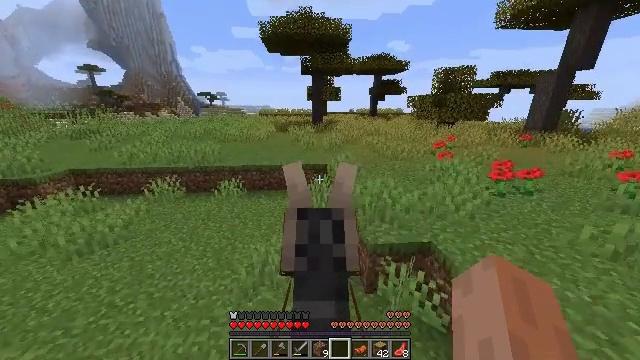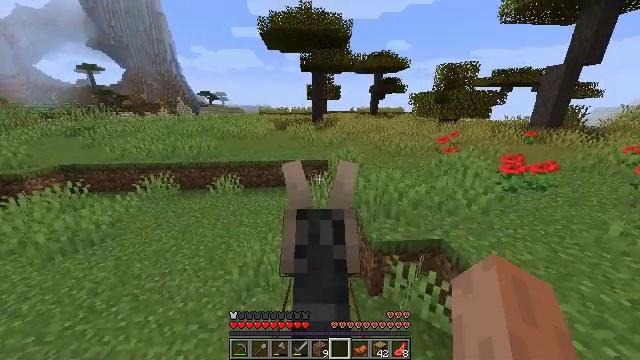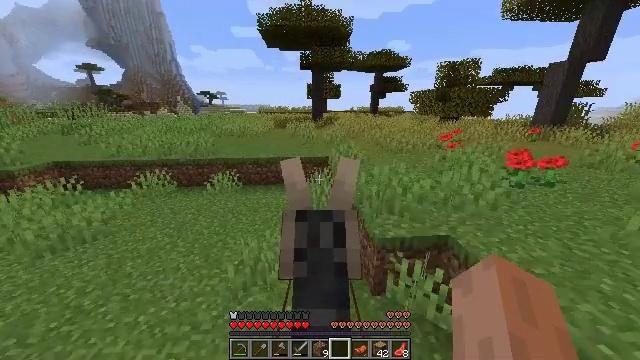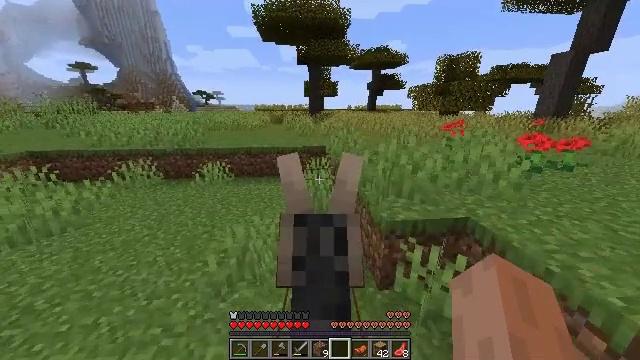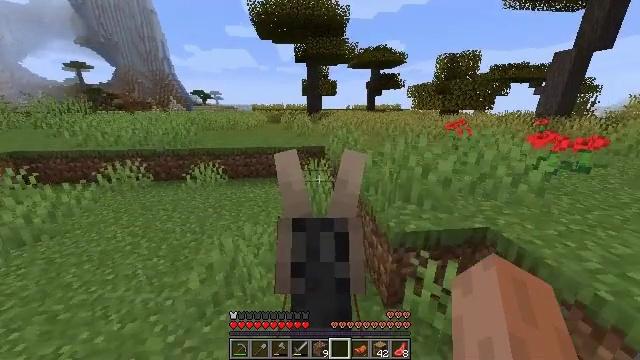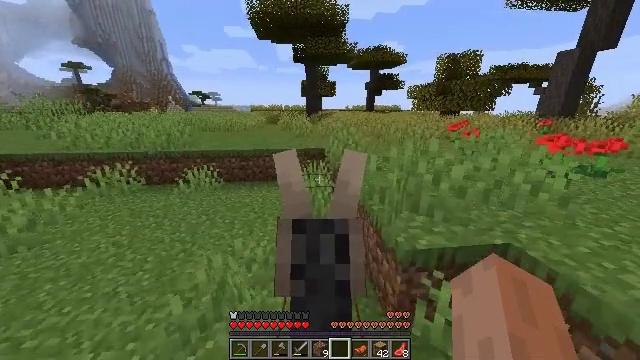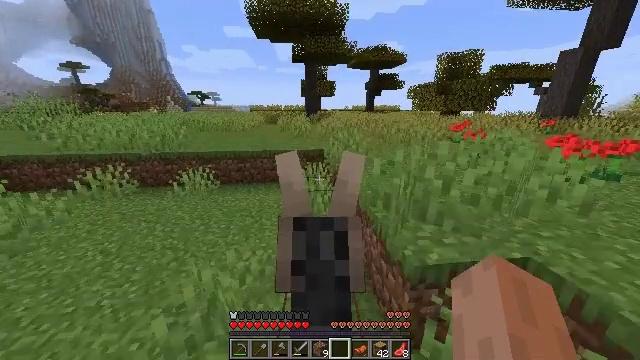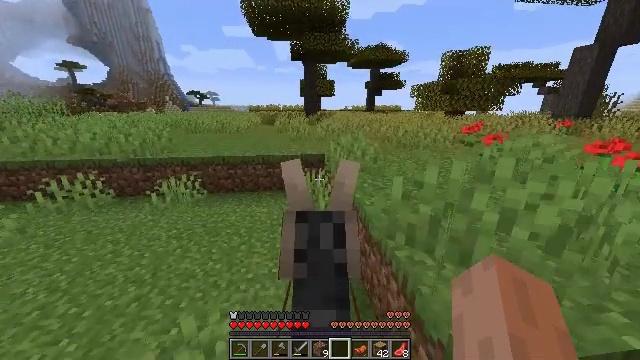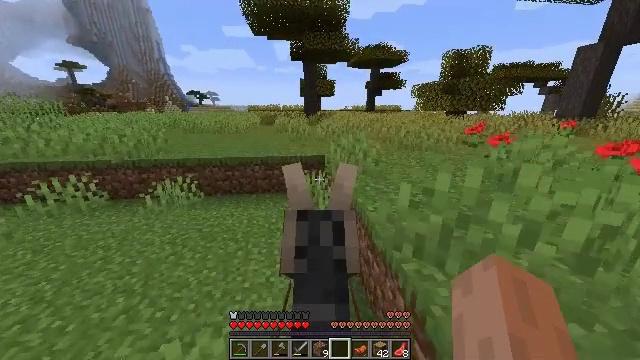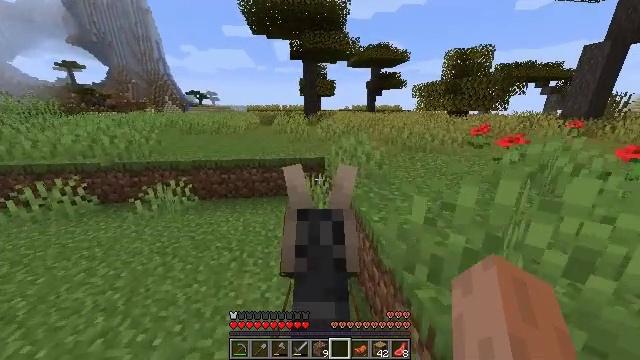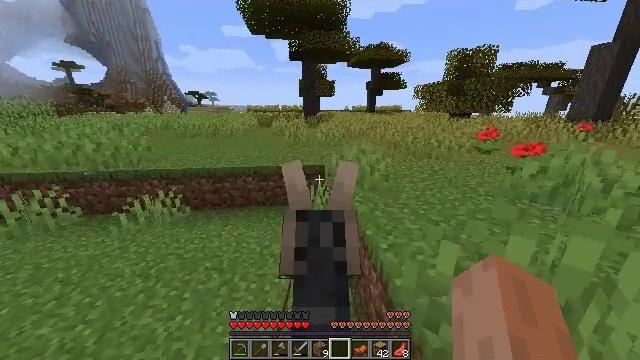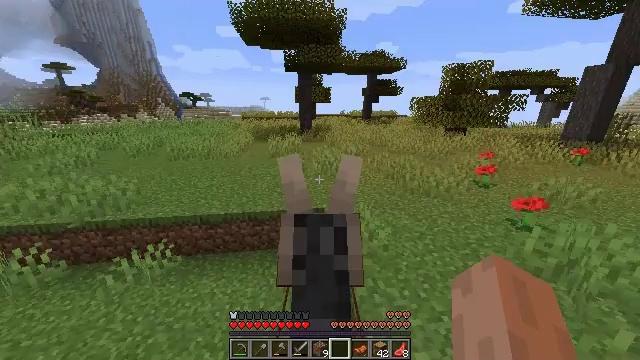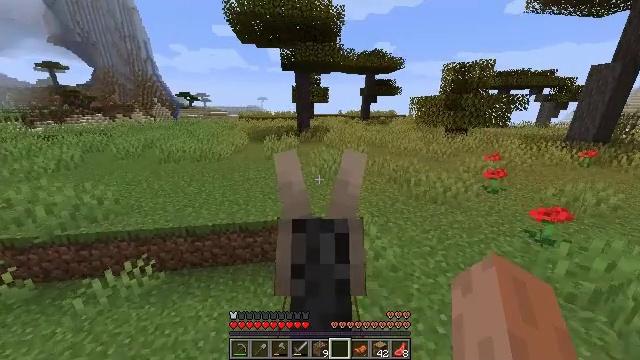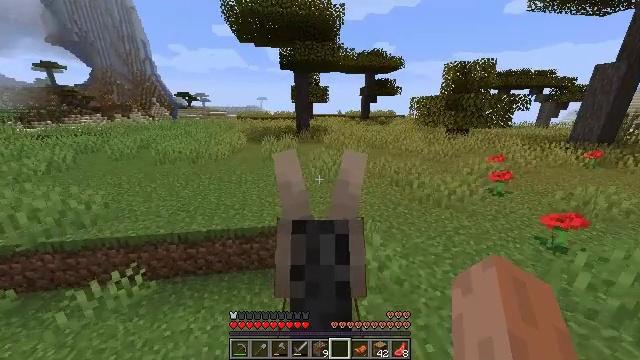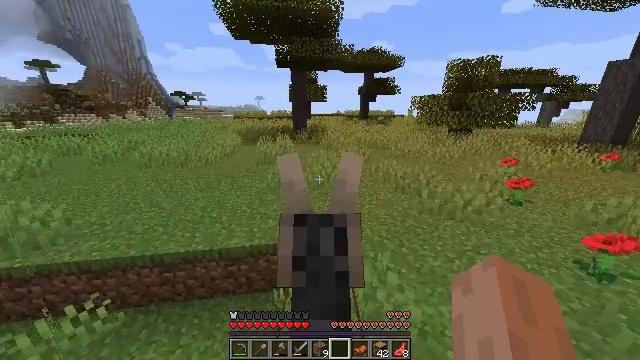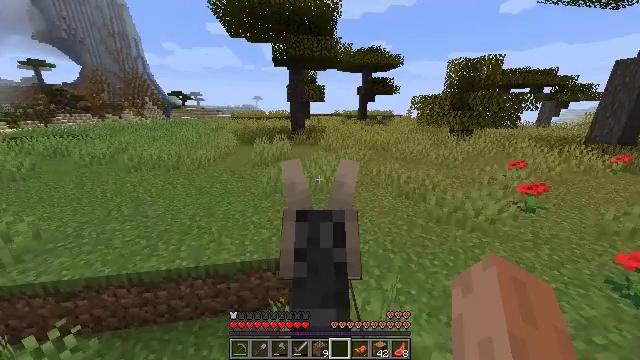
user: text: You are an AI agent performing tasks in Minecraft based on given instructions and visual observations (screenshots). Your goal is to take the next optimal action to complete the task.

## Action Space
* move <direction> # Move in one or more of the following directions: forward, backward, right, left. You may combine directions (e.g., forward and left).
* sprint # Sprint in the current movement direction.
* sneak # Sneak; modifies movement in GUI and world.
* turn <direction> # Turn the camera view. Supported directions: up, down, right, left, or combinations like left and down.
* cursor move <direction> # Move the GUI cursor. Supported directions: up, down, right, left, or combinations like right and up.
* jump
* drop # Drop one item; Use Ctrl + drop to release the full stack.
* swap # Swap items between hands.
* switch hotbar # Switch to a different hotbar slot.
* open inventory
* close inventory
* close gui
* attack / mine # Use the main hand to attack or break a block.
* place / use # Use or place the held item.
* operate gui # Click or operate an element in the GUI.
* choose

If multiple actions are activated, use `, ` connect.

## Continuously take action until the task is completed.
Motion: motion action
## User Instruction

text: Harvest coarse dirt by holding left button.
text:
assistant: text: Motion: move forward, sprint
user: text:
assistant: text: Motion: move forward, sprint
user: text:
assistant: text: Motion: move forward, sprint
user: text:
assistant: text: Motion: move forward, sprint
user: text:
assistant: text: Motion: move forward, sprint
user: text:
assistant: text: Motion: move forward, sprint
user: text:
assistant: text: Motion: move forward, sprint
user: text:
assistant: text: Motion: move forward, sprint
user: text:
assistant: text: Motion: move forward, sprint
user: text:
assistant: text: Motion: move forward, sprint
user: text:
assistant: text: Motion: move forward, sprint
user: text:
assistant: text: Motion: move forward, sprint
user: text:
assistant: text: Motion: move forward, sprint
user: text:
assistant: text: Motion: move forward, sprint
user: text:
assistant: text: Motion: move forward, sprint
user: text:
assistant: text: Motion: move forward, sprint
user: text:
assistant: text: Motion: move forward, sprint
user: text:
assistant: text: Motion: move forward, sprint
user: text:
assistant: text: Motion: move forward, sprint
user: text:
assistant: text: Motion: move forward, sprint
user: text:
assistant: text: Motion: move forward, sprint
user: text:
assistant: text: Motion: move forward, sprint
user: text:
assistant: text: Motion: move forward, sprint
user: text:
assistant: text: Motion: move forward, sprint
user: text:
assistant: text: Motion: move forward, sprint
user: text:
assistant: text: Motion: move forward, sprint
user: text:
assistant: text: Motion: move forward, sprint
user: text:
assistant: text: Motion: move forward, sprint
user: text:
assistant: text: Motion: move forward, sprint
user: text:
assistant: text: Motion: move forward, sprint, jump